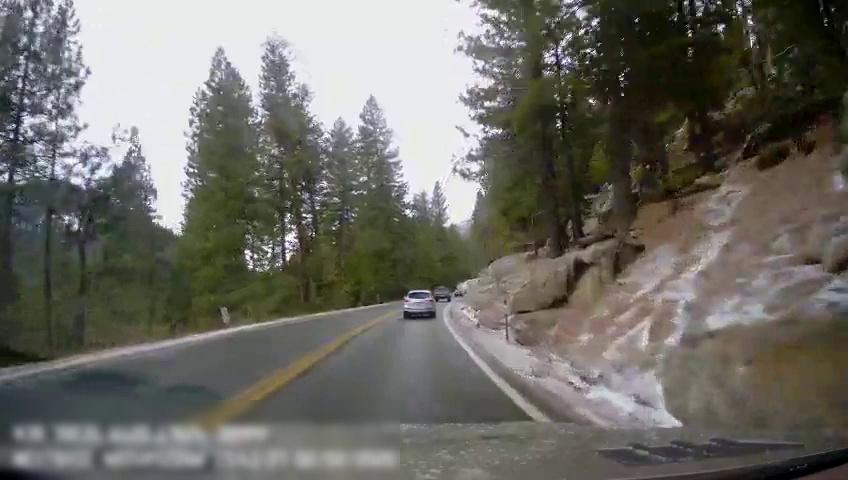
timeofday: Day
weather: Cloudy
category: Drivable Space
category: Vehicles | Truck
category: Vehicles | Car
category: Lanes | Current Lane
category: Lanes | Current Lane
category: Lanes | Opposite Lane
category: Lanes | Opposite Lane